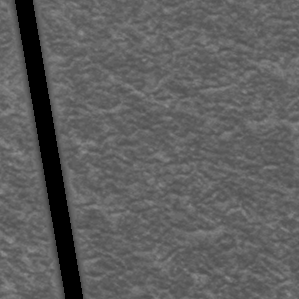
Label: frost